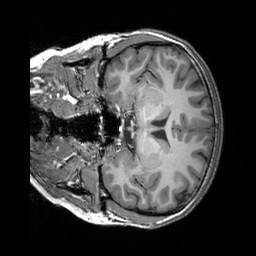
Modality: T1w
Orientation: coronal
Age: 19
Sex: female
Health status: healthy
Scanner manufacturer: siemens
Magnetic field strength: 3 T
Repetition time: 2.3 s
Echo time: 0.00303 s